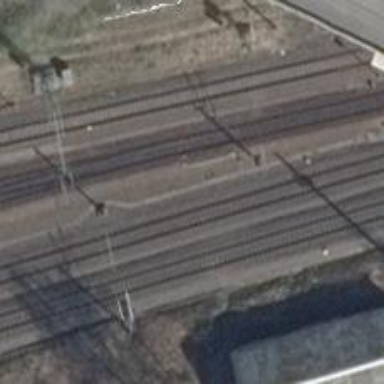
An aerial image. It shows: Railway switch with the turnout side on the right.